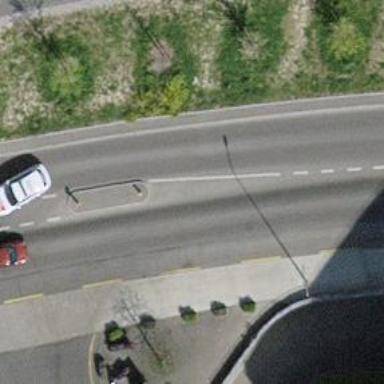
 featuring cycle track on the left side."